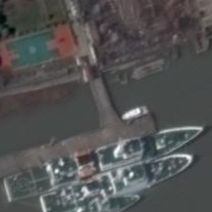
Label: cruiser